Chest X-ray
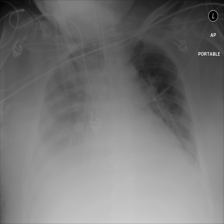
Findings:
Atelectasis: negative
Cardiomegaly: negative
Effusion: negative
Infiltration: negative
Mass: negative
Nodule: negative
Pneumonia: negative
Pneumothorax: negative
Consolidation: negative
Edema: negative
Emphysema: negative
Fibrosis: negative
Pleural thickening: negative
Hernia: negative